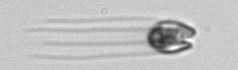
Label: flagellate_morphotype1